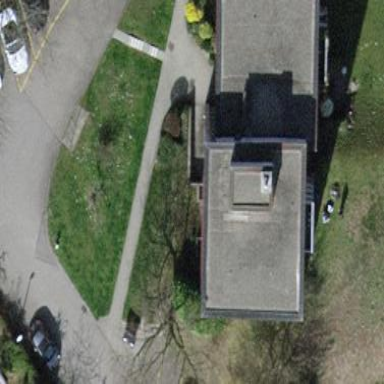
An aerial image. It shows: Image showing building with apartments.